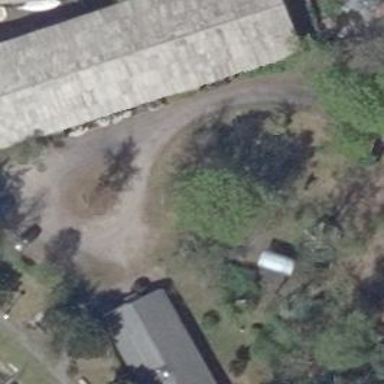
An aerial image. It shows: Warehouse building with gabled roof.